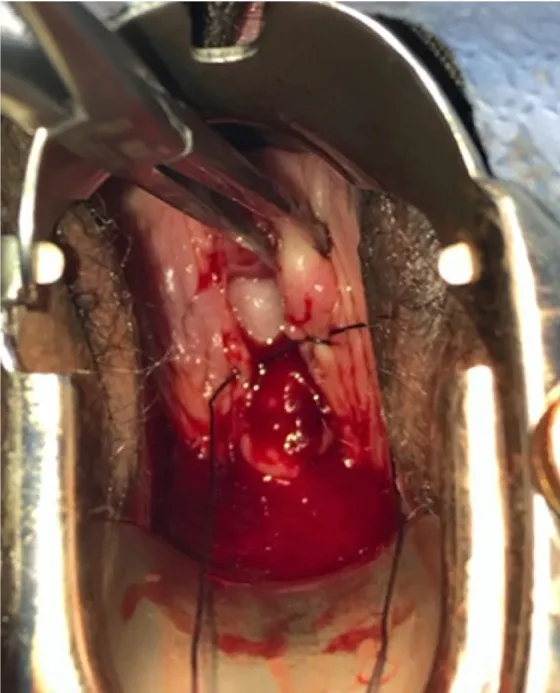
A. Vaginal Cuff Dehiscence at the time of egg retrieval.
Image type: medical_photograph (other_medical_photograph)